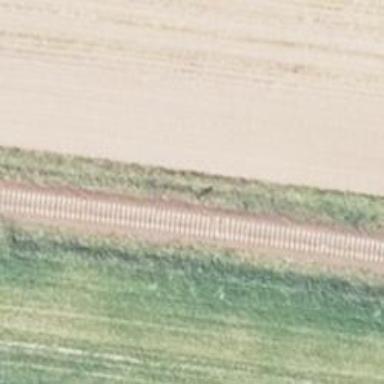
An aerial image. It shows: Abandoned railway.